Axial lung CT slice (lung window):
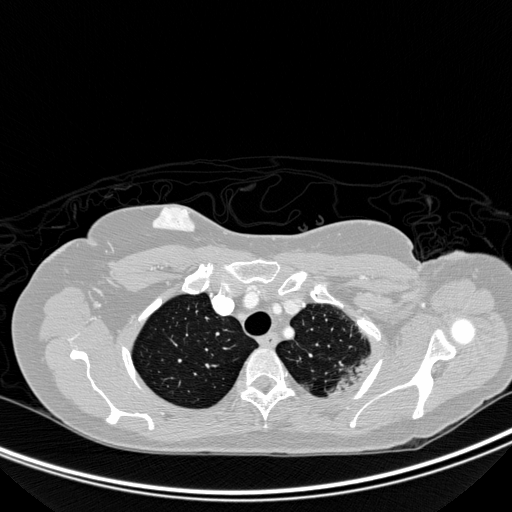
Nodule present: no